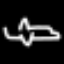
Label: airplane